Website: macys
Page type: account-selection
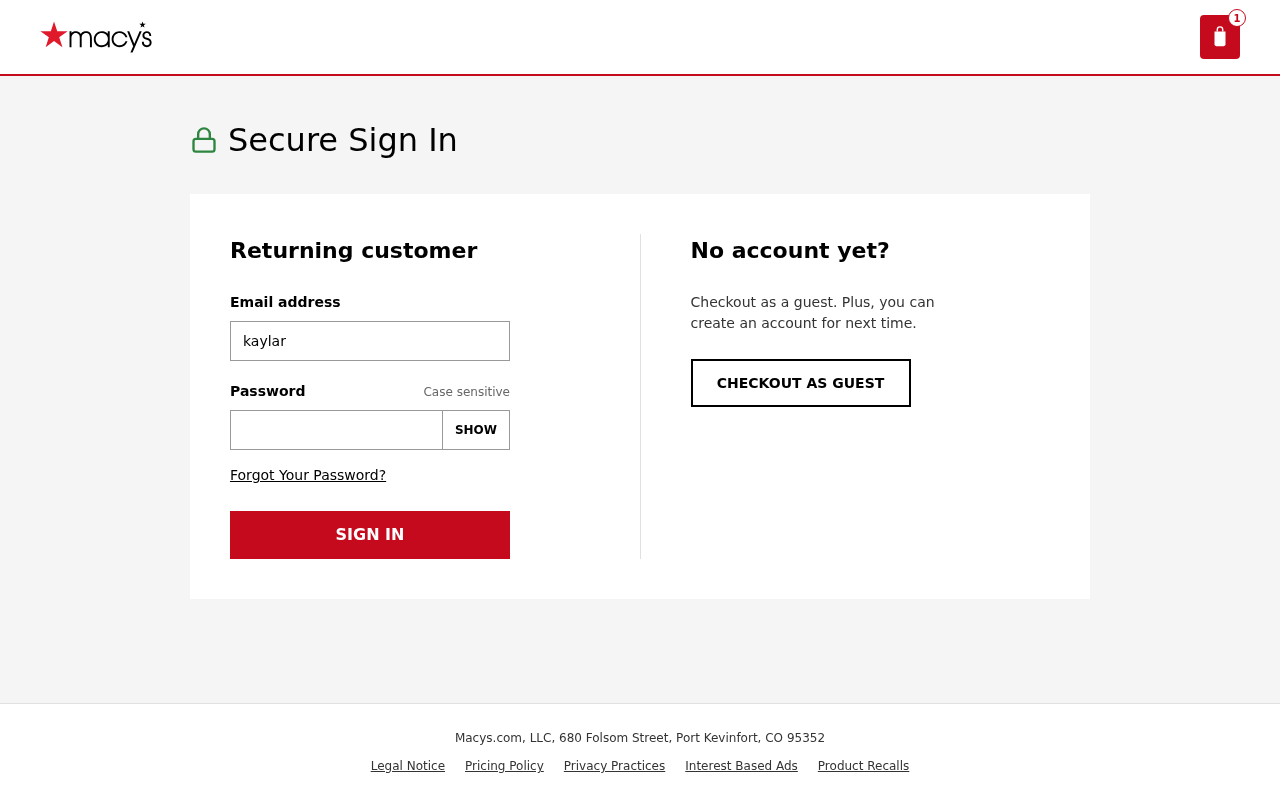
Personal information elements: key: PII_EMAIL
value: kaylarice@hotmail.com
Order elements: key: ORDER_NUM_ITEMS
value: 1